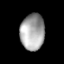
Tissue: lung
Cell type: Endothelial cells
Senescence score: 0.6502
Nuclear area (px): 858
Mean DAPI intensity: 166.935